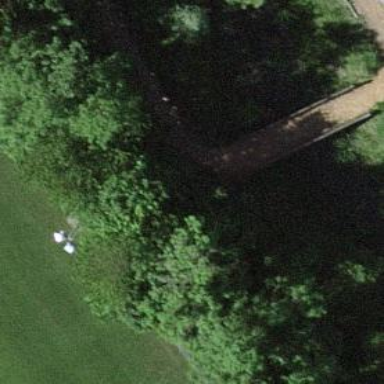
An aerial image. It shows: Path on bridge used for dog racing.